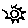
Label: sun